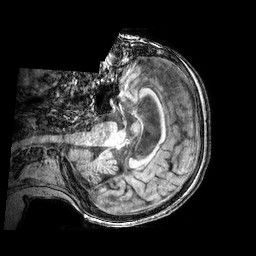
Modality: T1w
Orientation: axial
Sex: female
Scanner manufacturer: philips
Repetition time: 0.008199 s
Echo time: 0.00378 s